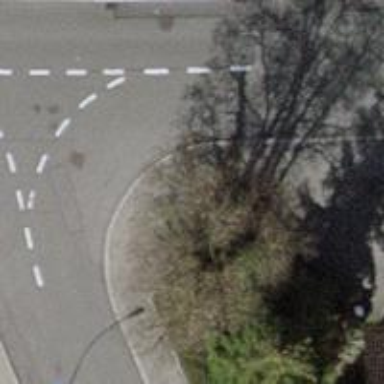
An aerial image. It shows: Sidewalk along the footway.